Field crop: tomato
Growth stage: 1
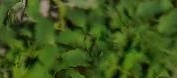
Species: tomato